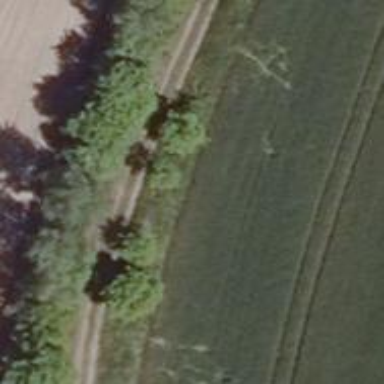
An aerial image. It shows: Row of trees in natural setting.